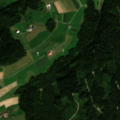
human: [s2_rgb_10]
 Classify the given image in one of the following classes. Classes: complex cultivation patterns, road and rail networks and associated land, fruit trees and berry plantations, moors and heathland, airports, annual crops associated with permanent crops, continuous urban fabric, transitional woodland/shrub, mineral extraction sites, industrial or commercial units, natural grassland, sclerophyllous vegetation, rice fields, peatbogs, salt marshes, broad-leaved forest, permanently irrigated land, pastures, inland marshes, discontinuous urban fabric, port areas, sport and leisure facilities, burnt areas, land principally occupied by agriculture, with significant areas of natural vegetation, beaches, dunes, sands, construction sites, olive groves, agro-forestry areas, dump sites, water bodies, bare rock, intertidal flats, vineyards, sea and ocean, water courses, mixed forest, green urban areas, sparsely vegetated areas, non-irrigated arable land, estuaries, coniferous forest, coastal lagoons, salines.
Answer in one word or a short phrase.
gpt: non-irrigated arable land, complex cultivation patterns, coniferous forest, transitional woodland/shrub